You are looking at a signal-to-image encoding: consecutive vibration samples arranged as the rows of a grayscale square. Classify the bearing condition as one of: normal, inner_race, outer_race, ball.
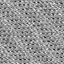
Answer: outer_race